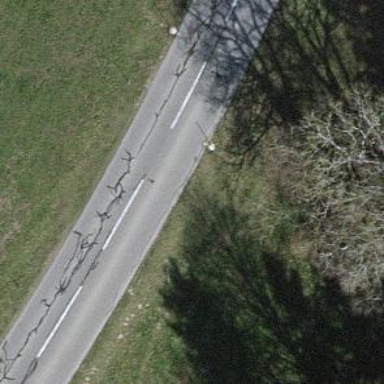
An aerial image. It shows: Secondary road with asphalt surface.